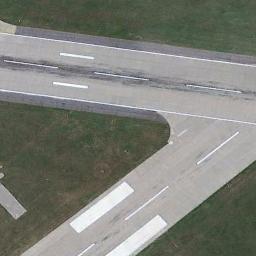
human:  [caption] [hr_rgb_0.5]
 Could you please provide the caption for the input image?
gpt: The runway is surrounded by grass .

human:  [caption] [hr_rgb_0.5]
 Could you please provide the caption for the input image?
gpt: There are green lawns next to the two crossing runways, With white dashes of varying thickness on the runways .

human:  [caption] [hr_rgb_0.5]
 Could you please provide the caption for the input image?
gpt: The two runways go through the lawn and two aiming point markings are on one of the runways .

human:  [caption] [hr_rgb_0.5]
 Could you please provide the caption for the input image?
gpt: The runway is on the grass next to the bare land .

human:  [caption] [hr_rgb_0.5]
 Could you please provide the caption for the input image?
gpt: There are green lawns beside the runway .